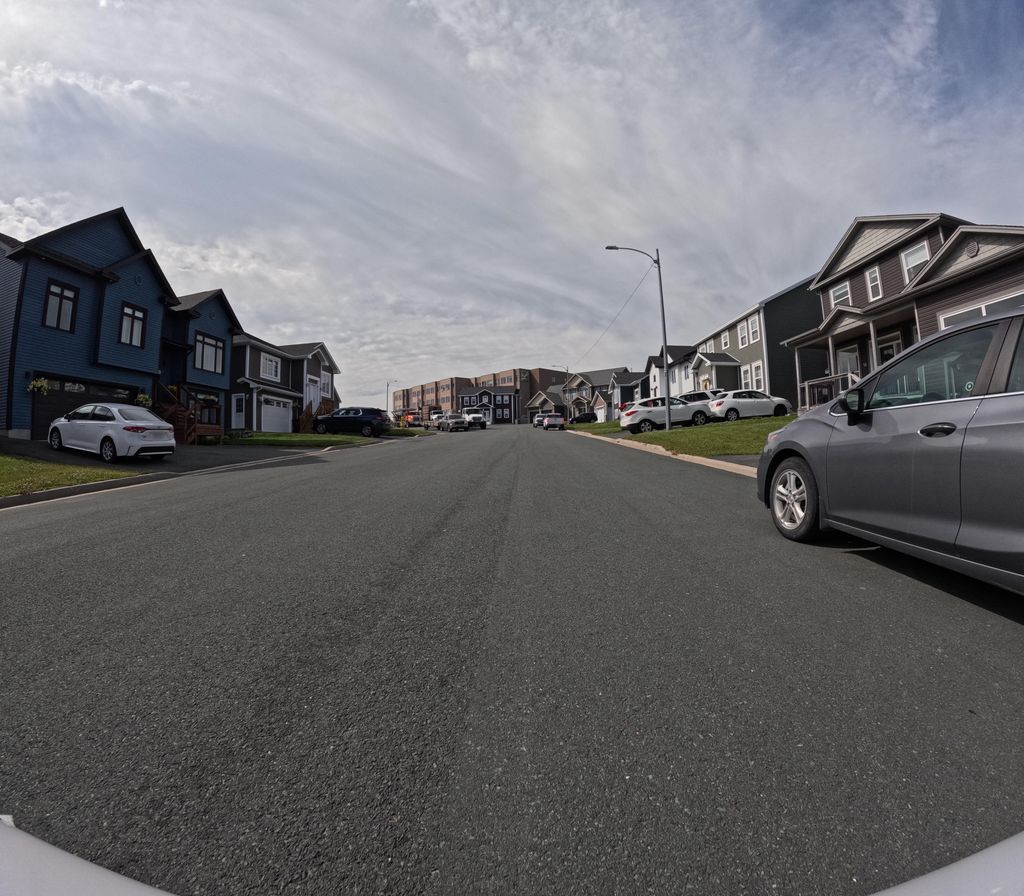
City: st_johns